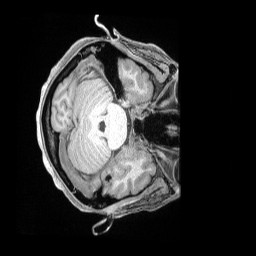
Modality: T1w
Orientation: axial
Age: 33
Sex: female
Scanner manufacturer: siemens
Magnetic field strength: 3 T
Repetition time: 2 s
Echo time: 0.00211 s